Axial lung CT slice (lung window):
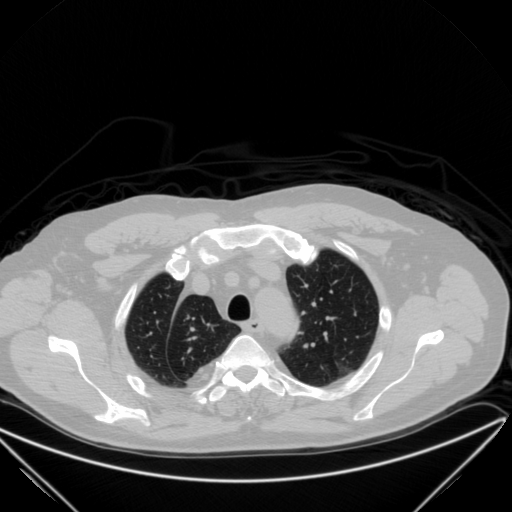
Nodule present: no